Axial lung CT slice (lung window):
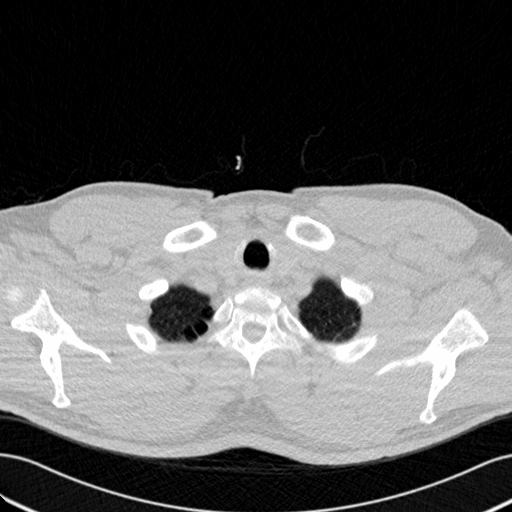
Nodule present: no